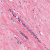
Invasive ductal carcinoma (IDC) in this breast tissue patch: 1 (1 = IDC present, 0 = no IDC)